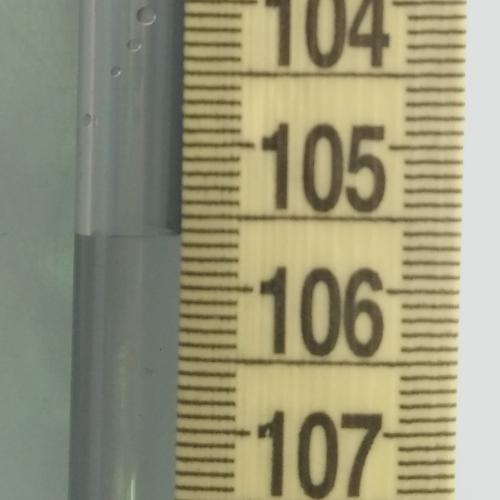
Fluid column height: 105.6 cm